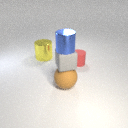
small blue metal cylinder above large brown rubber sphere